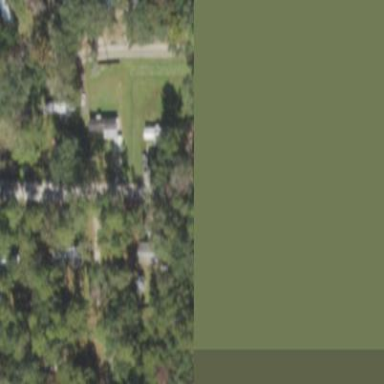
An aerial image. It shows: Residential area known as trailer park.